Question: I made a program to calculate points that are in the mandelbrot set. For the points not belonging to the mandelbrot set I keep track of how many iterations it take for the starting point to diverge to where the magnitude is greater that 2. Basically for every point not in the mandelbrot set I have a counter of how fast it diverges on a scale of 1 to 256. What id like to do is give each point a color according to how fast it diverges. For instance the points that diverge in 255 iterations could be white and the faster it diverges the more it gets colored. I've made an easy adjustment where diverging points that diverge in more than 20 steps are colored red, the ones that diverge in 10-19 steps are blue and one that diverge in 5-9 steps are yellow and it looks like this.

Now I cant do this for all possible 255 rates of divergence. How can I make a graduating scale and implement it in Matlab. Thanks in advance for any help. If anyone would like to know any more please ask. Thanks!
I am sorry but the image seems to not work. Basically what I need it this. I am plotting points, to each point a value between 1 and 255 is assigned and I want the color to gradually change depending on the value assigned to it. Thanks!
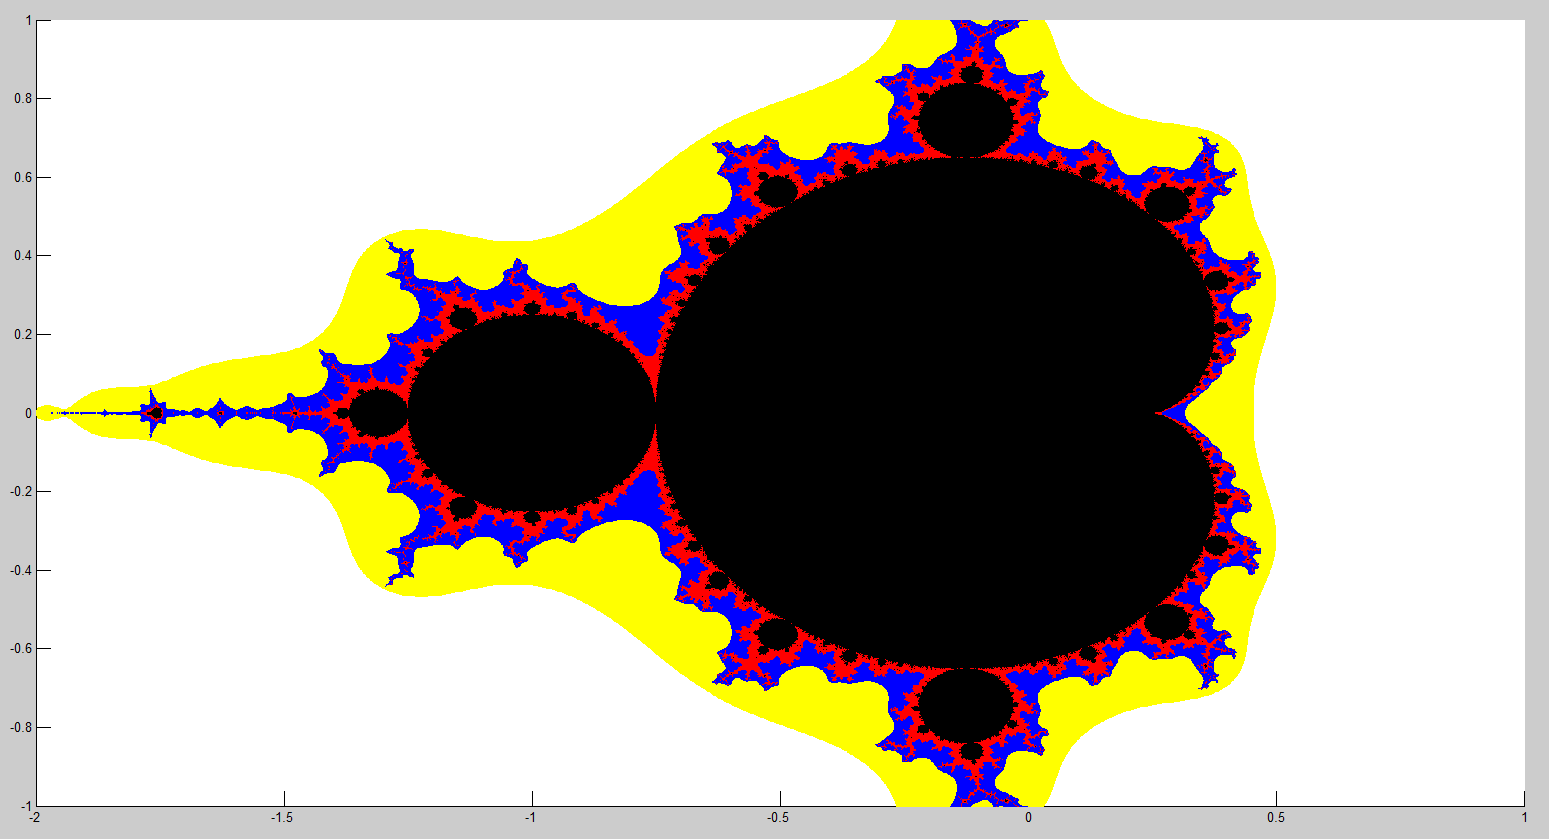
Answer: A simple approach to plotting the mandelbrot set in Matlab is as follows
'''
function mandelbrot(n, niter)
x0 = -2; x1 = 1;
y0 = -1.5; y1 = 1.5;
[x,y] = meshgrid(linspace(x0, x1, n), linspace(y0, y1, n));
c = x + 1i * y;
z = zeros(size(c));
k = zeros(size(c));
for ii = 1:niter
z = z.^2 + c;
k(abs(z) > 2 & k == 0) = niter - ii;
end
figure,
imagesc(k),
colormap hot
axis square
'''
This just keeps track of the number of iterations until divergence in the array 'k', and plots it using a linear color scale by using 'imagesc'. The result is
'''
>> mandelbrot(800, 40)
'''